Fundus camera: zeiss
Shooting center: midpoint
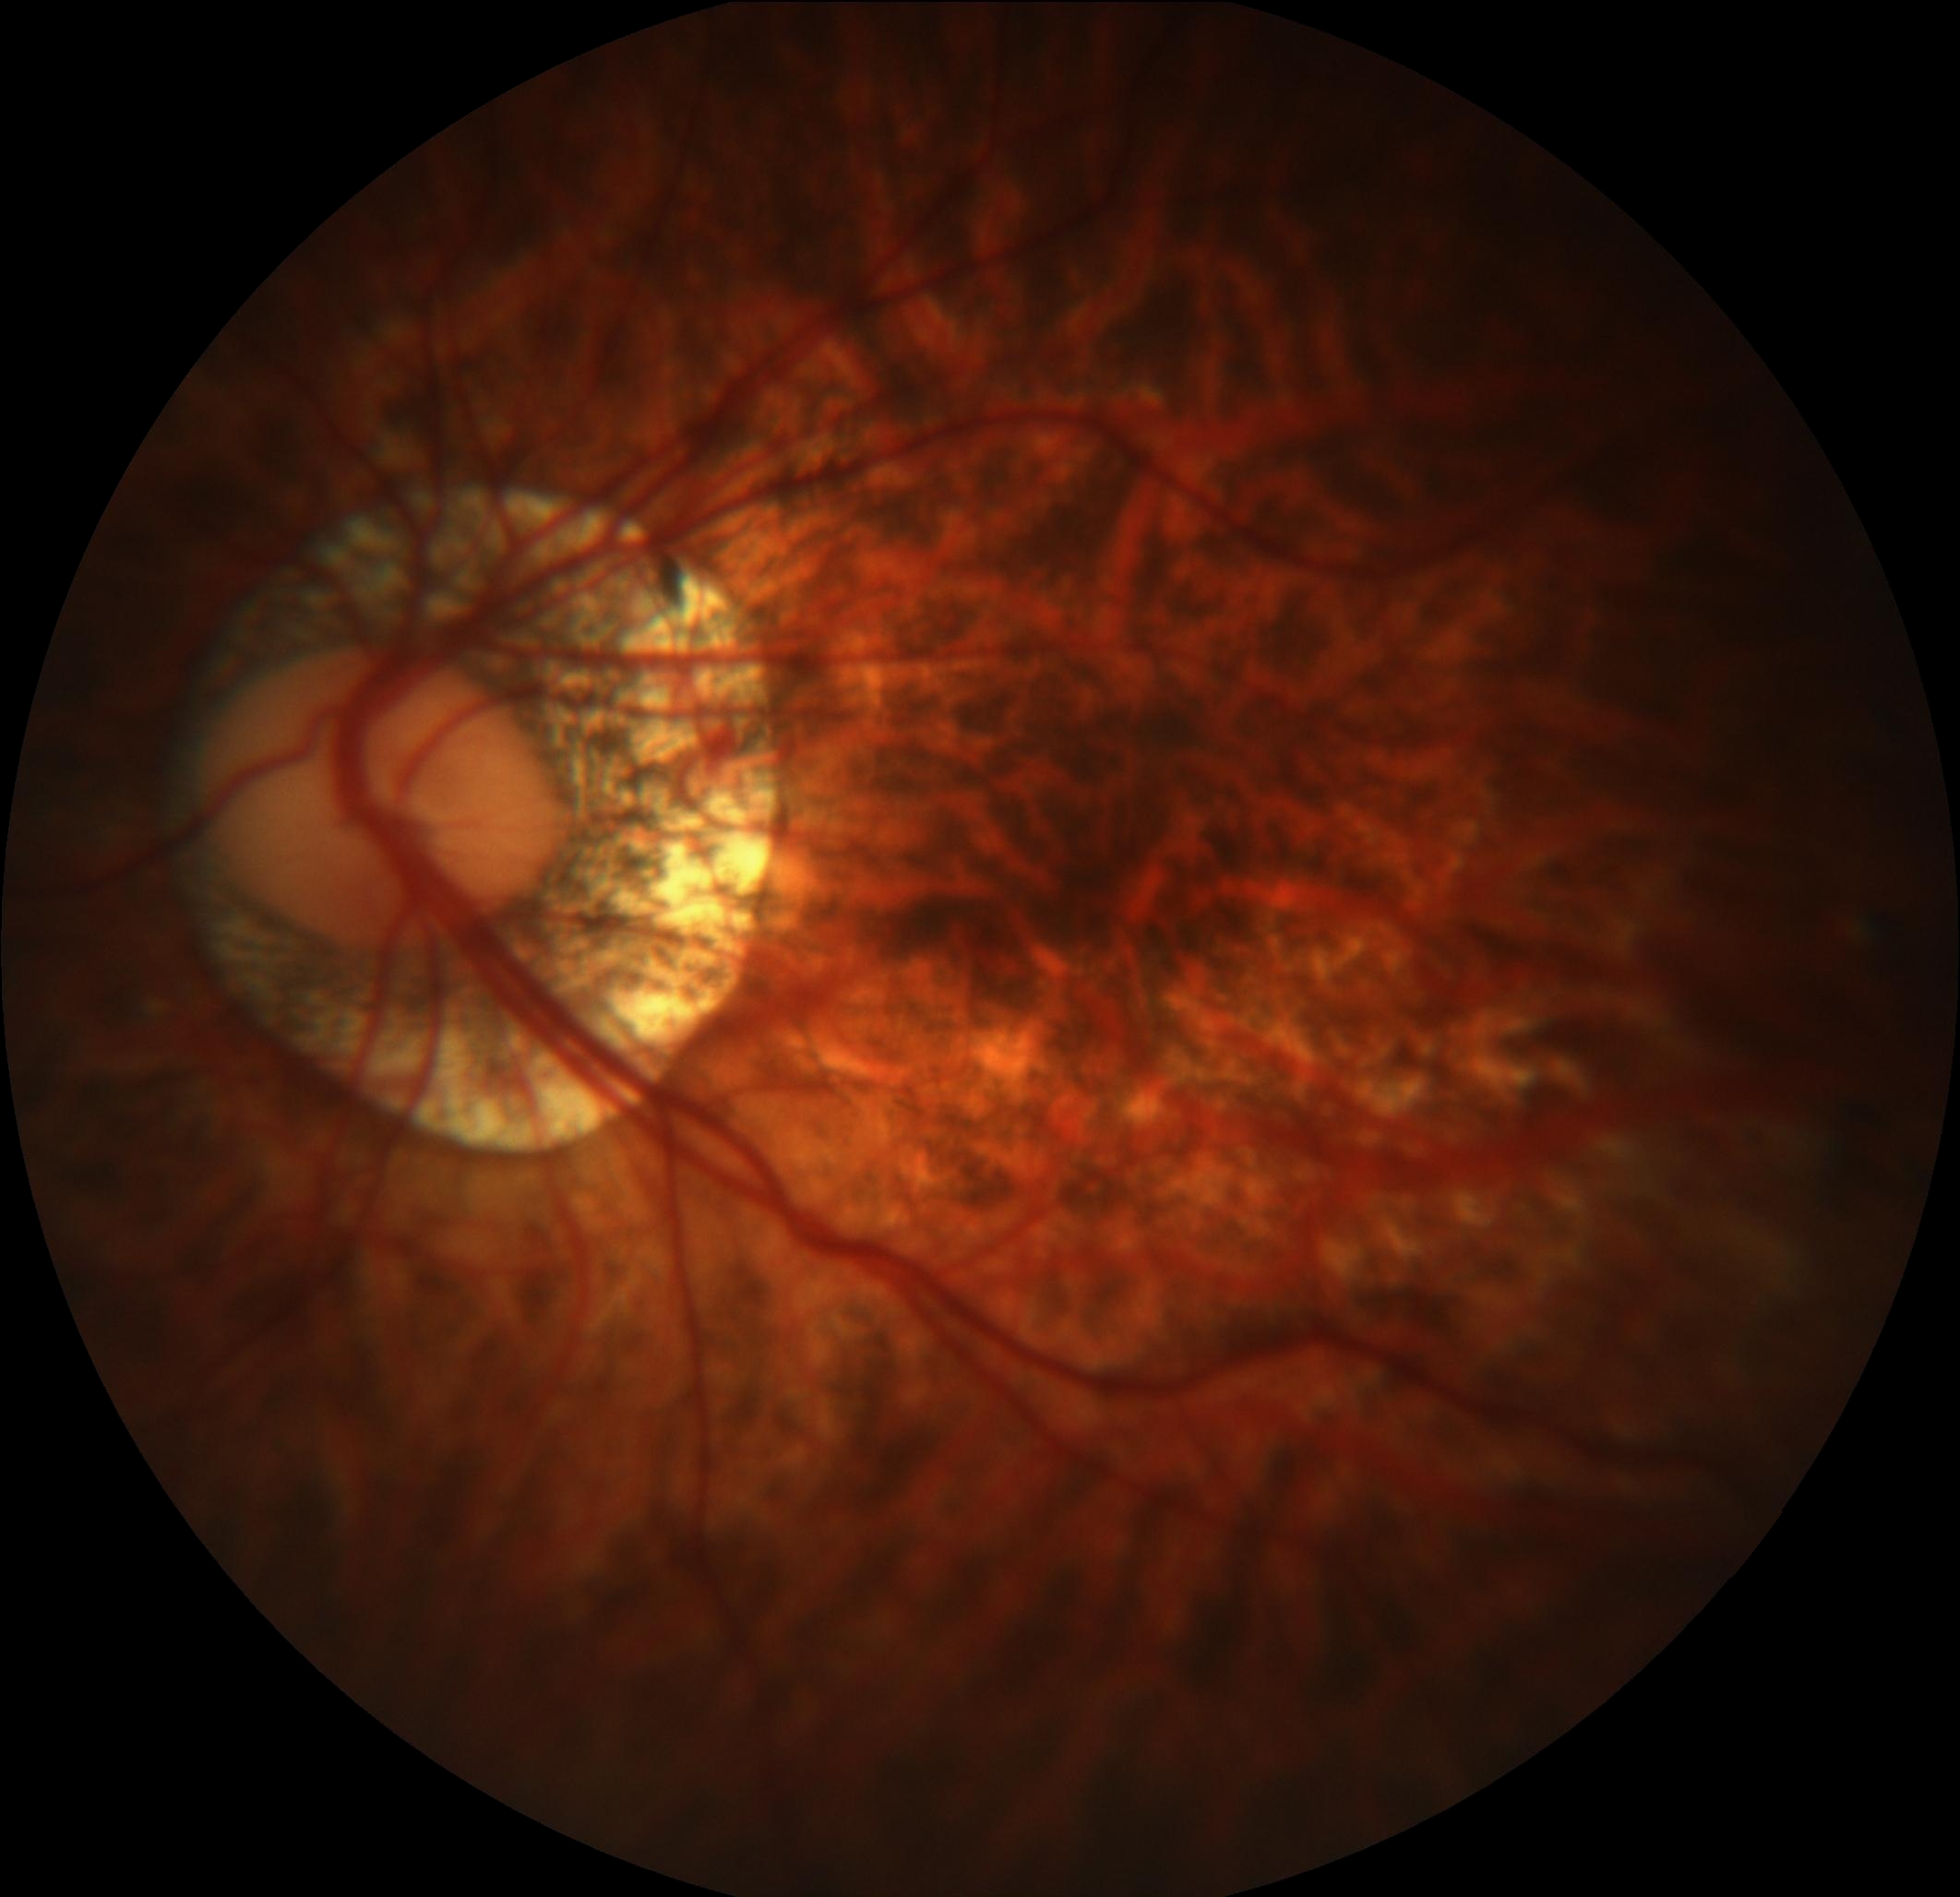
Pathologic myopia: yes
Patchy retinal atrophy: present
Retinal detachment: absent